Question: I would really like to add an image into the Sandcastle generated help file for a program.
I've followed the Sandcastle FAQ as closely as I can, and I still can't get the image to show up, although I have managed to get a little image placeholder to show up:
.
I'm fairly certain that the image path is correct, because when I had an incorrect path, there was an "X" placeholder instead of this one.
I've tried setting the BuildAction for the image to both 'Image' (the default) and 'Content' (recommended by the Sandcastle FAQ).
Here's what the XML comment looks like: '<img scr="art/Image.png"></img>'
I feel like I've done everything I can to get this to work, and the image still won't show up. If anyone has any other ideas or suggestions, I would really appreciate it.
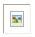
Answer: The art directory needs to be relative to where the help file is generated. Typically the html dir. Like so:
'''
[Root]
[Art]
|
[HTML]
|
...
'''
In this case:
'''
/// <summary>Super Great Method</summary>
/// <remarks>A picture: <br />
/// <img src="../art/myImage.jpg" />
/// </remarks>
'''
This discussion might also prove useful to you <URL>
When adding an image to a conceptual help file, <URL> apparently works.